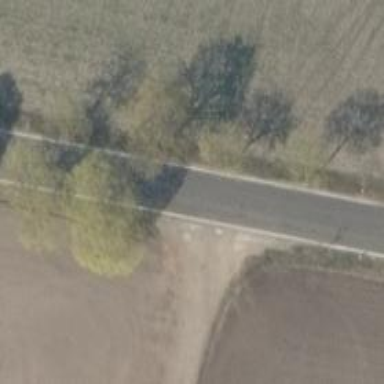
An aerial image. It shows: Asphalt cycleway.